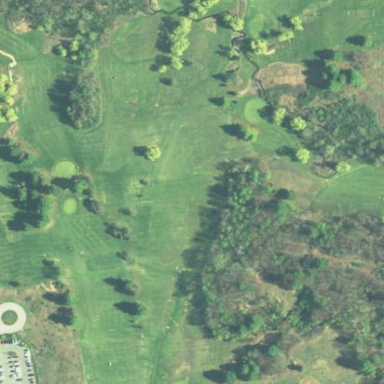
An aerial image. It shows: Golf course surrounded by greenery.